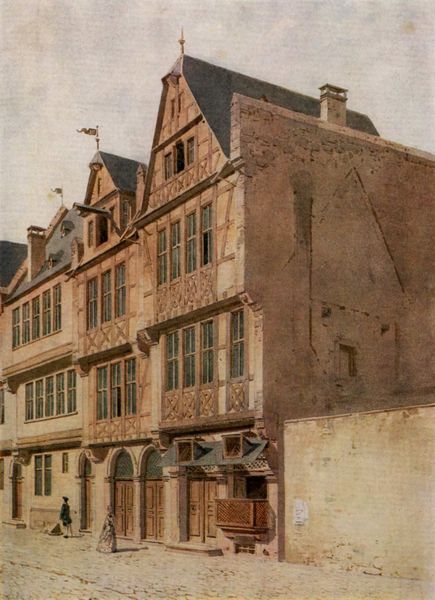
Titel: Frankfurt am Main, Goethes Geburtshaus vor dem Umbau
Künstler: Carl Theodor Reiffenstein
Standort: Frankfurt (am Main)
Institution: Historisches Museum
Schlagwörter: blau, dunkel, gemälde, himmel, mann, schatten, wolken, aquarell, frauen, menschen, mädchen, ocker, sand, stadt, braun, damen, fenster, frau, fussgänger, glas, grau, hell, holz, kleid, licht, männer, pfeiler, strasse, säule, säulen, tür, zeichnung, dach, dame, gebäude, haus, weg, wolke, beige, alt, wand, architektur, mensch, stein, steine, herr, einsamkeit, häuser, brüstung, einsam, gehen, sonne, boden, realismus, kind, personen, person, pflanze, renaissance, kamin, kamine, kinder, schornstein, balkon, sommer, ansicht, fahnen, fassade, fassaden, gasse, geschäft, naturalismus, pflaster, strassenansicht, türen, wohnhäuser, fahne, flagge, warm, fläche, flächen, hitze, sonnenlicht, dorf, dächer, giebel, mauer, schornsteine, ziegel, tag, hof, amerika, laden, rundbogen, treppe, detail, realistisch, balken, geländer, allein, junge, fotorealistisch, tor, foto, fotografie, bögen, wände, fotorealismus, eingang, eingänge, arkade, bürgersteig, gehsteig, hauswand, sprossen, stockwerk, flaschenzug, tageslicht, mauerwerk, zentralperspektive, fußgängerzone, gehweg, kopfsteinpflaster, pflasterstein, pflastersteine, reihe, wimpel, arkaden, tore, wärme, putz, verputzt, mauern, schiefer, mittelalter, fachwerk, fachwerkhaus, hyperrealismus, fachwerkhäuser, auffahrt, einfahrt, gaube, geschosse, wetterfahne, konsole, spaziergänger, fähnchen, alleine, fenstersprossen, stockwerke, flugblatt, aufzug, holzhaus, holzbalken, geschoss, speicher, dachluke, abriss, markise, anschlag, brandgiebel, häuserzeile, brandmauer, durchfahrt, arkadengang, spitzgiebel, spitzdach, stadthaus, häuserreihe, dachreiter, flügeltüren, zone, baulücke, blitzableiter, gepflastert, andreaskreuz, reihenhäuser, giebelständig, lastenaufzug, spaziergängerin, sprosse, hyperrealistisch, fußgängerin, straßenbild, höuserfront, überkragende stockwerke, i, frau straße